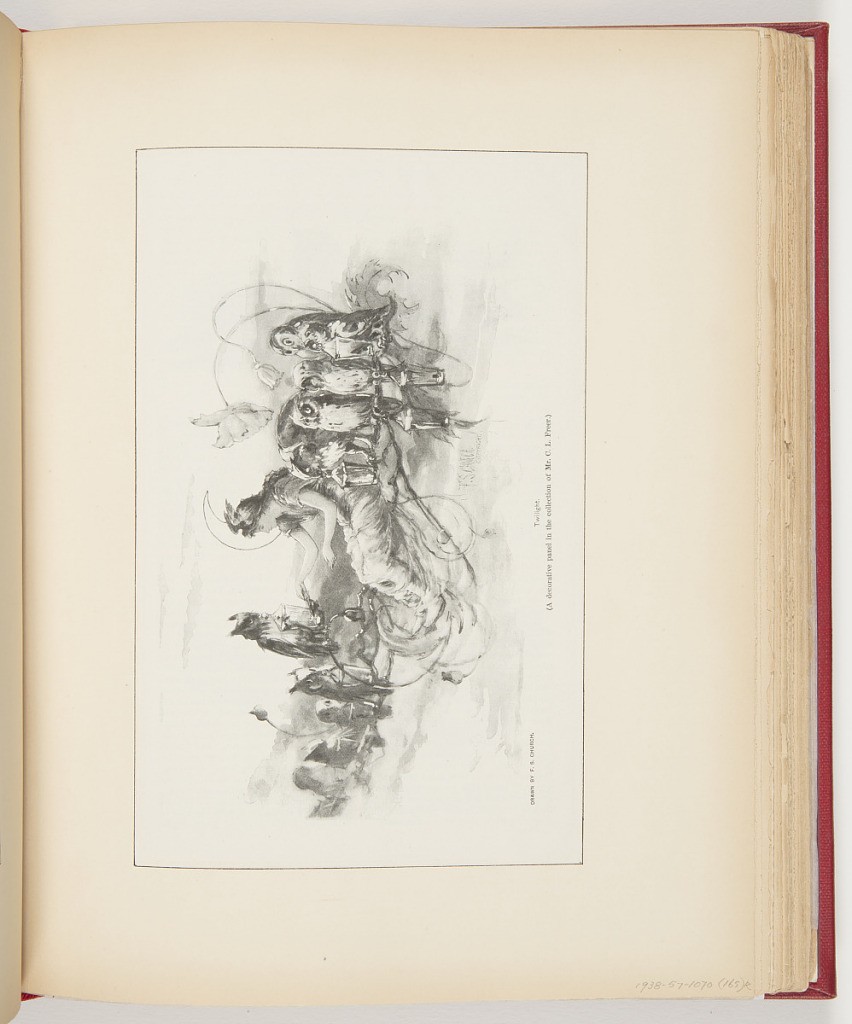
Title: Excerpt from "An Artist Among Animals" from Scribner's Magazine (XIV, No. 6, December 1893, p. 755, 756)
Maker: Frederick Stuart Church, American, 1842–1924
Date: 1893
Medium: Printed in black ink on paper
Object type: Ephemera
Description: Article clipping from Scribner's Magazine, on Frederick Stuart Church and his creative process. Page 755 is comprised of one illustration. Center, profile of figure with long hair and long dress, facing left. Various owls sitting on branches. Waning crescent in background. Page 756 has the illustration of three tigers, one with a man in its mouth.